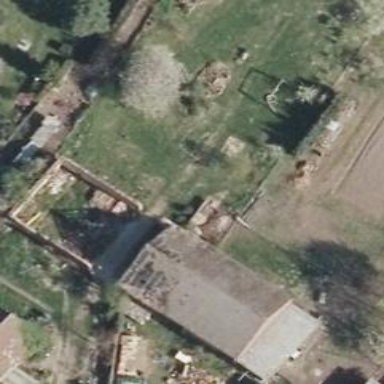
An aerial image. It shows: Ruins of building.